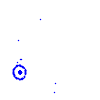
Particle: proton